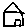
Label: house